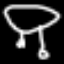
Label: frog